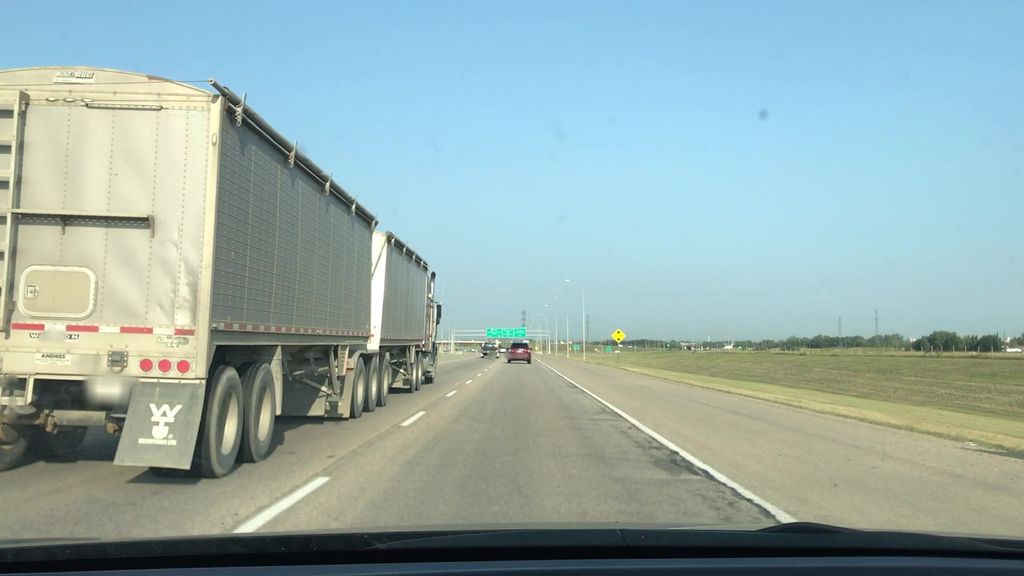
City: edmonton